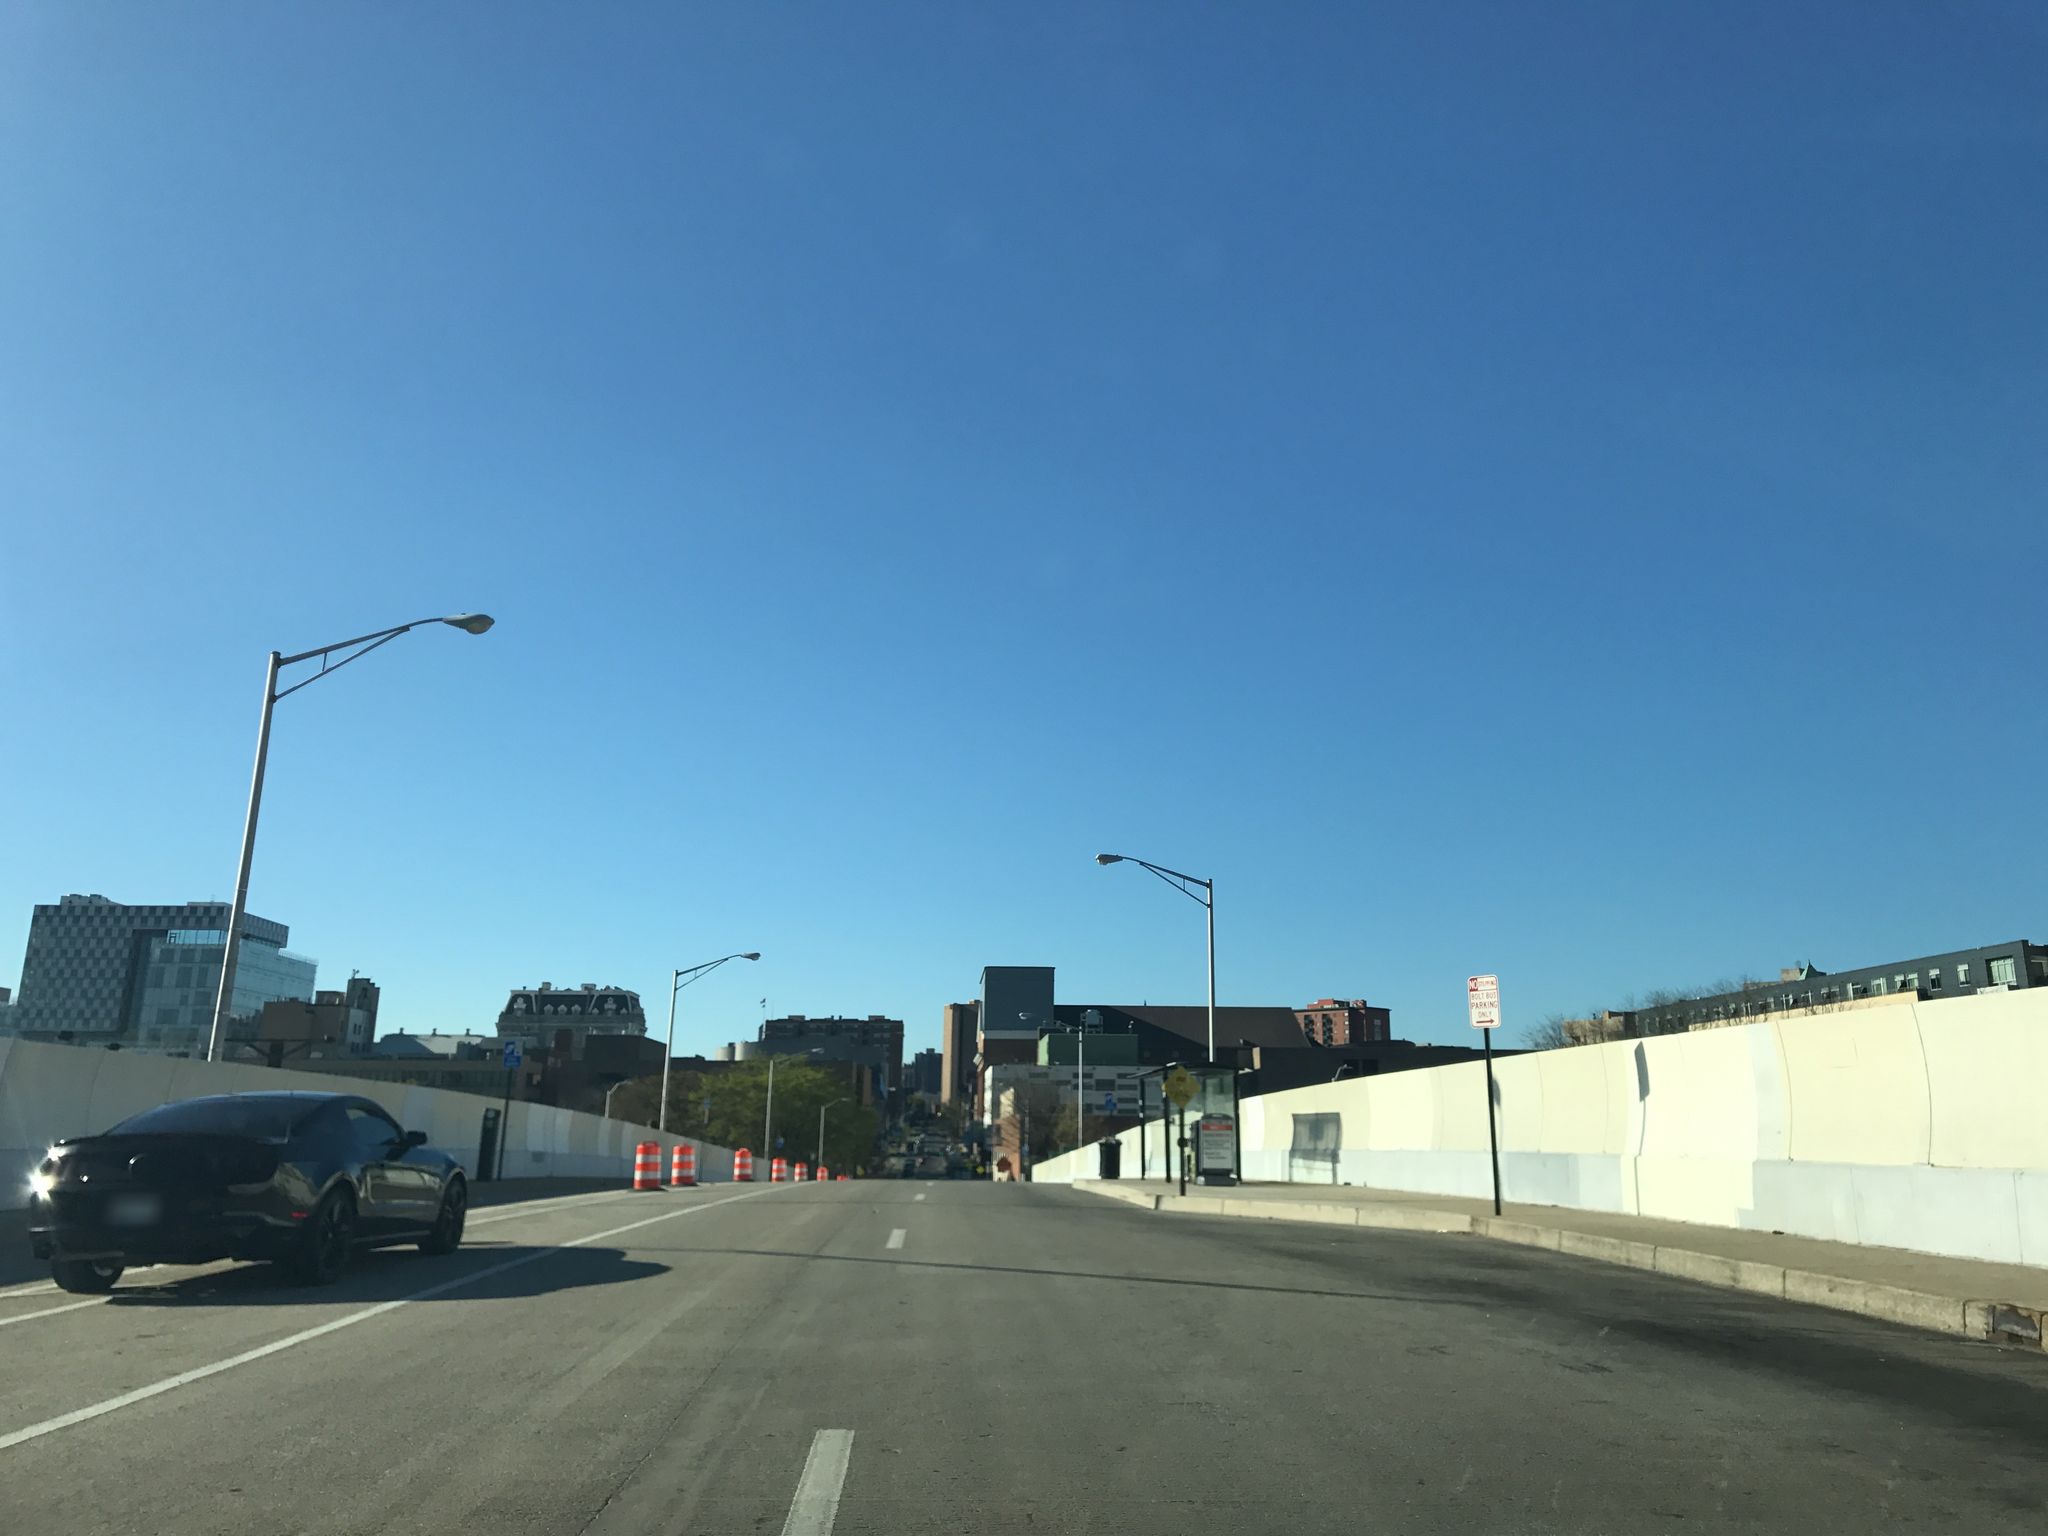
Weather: clear
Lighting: day
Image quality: good
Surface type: driving surface
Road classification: footway
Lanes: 2
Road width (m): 2.0
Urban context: urban centre
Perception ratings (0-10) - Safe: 0.59, Lively: 1.52, Beautiful: 1.39, Boring: 5.63, Depressing: 8.7, Wealthy: 1.83